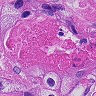
Metastatic tissue present: yes